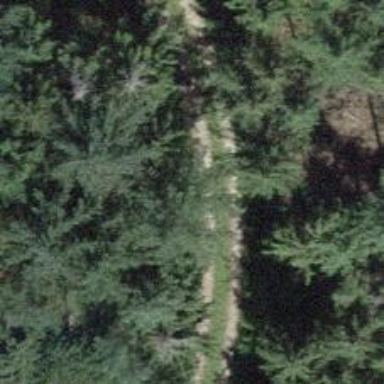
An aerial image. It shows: Track road with grade3 tracktype.